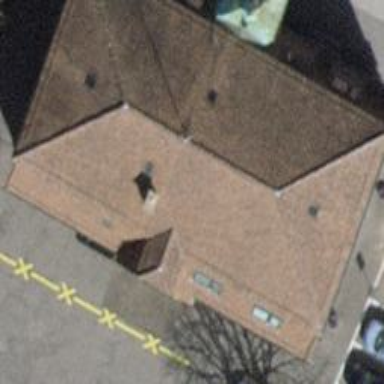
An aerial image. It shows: School.